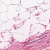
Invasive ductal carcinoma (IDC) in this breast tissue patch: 0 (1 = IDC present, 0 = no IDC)